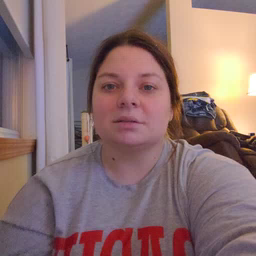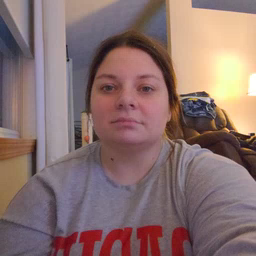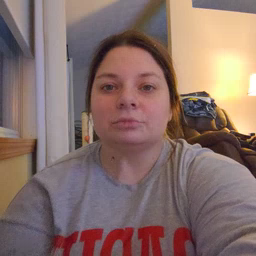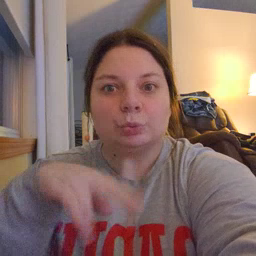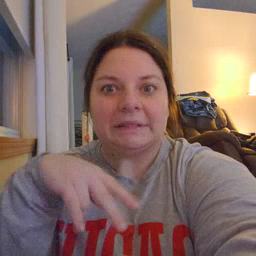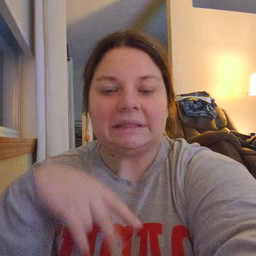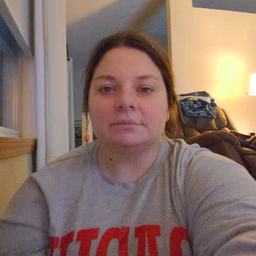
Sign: read